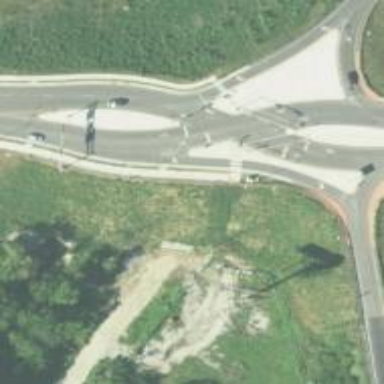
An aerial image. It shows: Uncontrolled road crossing.